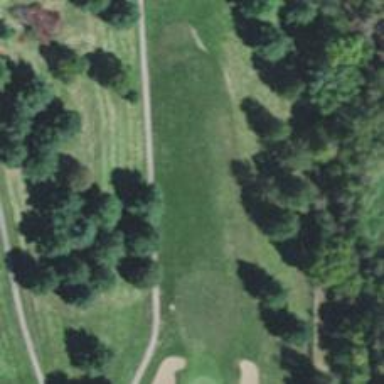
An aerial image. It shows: View of golf hole.